Aerial crown-view tile of a tropical tree (Barro Colorado Island, Panama), acquired 20250715:
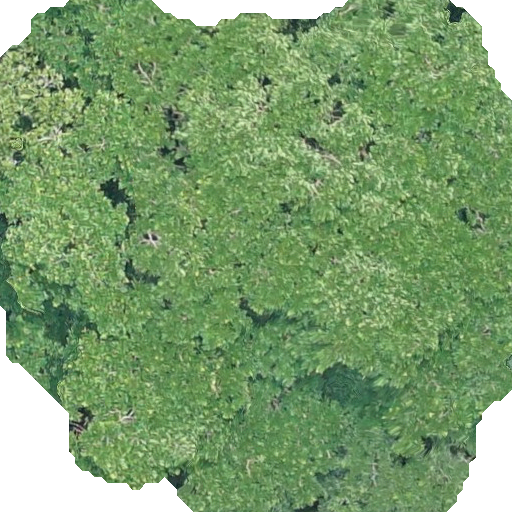
Species: Platypodium elegans
GBIF accepted scientific name: Platypodium elegans
Crown area: 380.795 m²